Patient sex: M
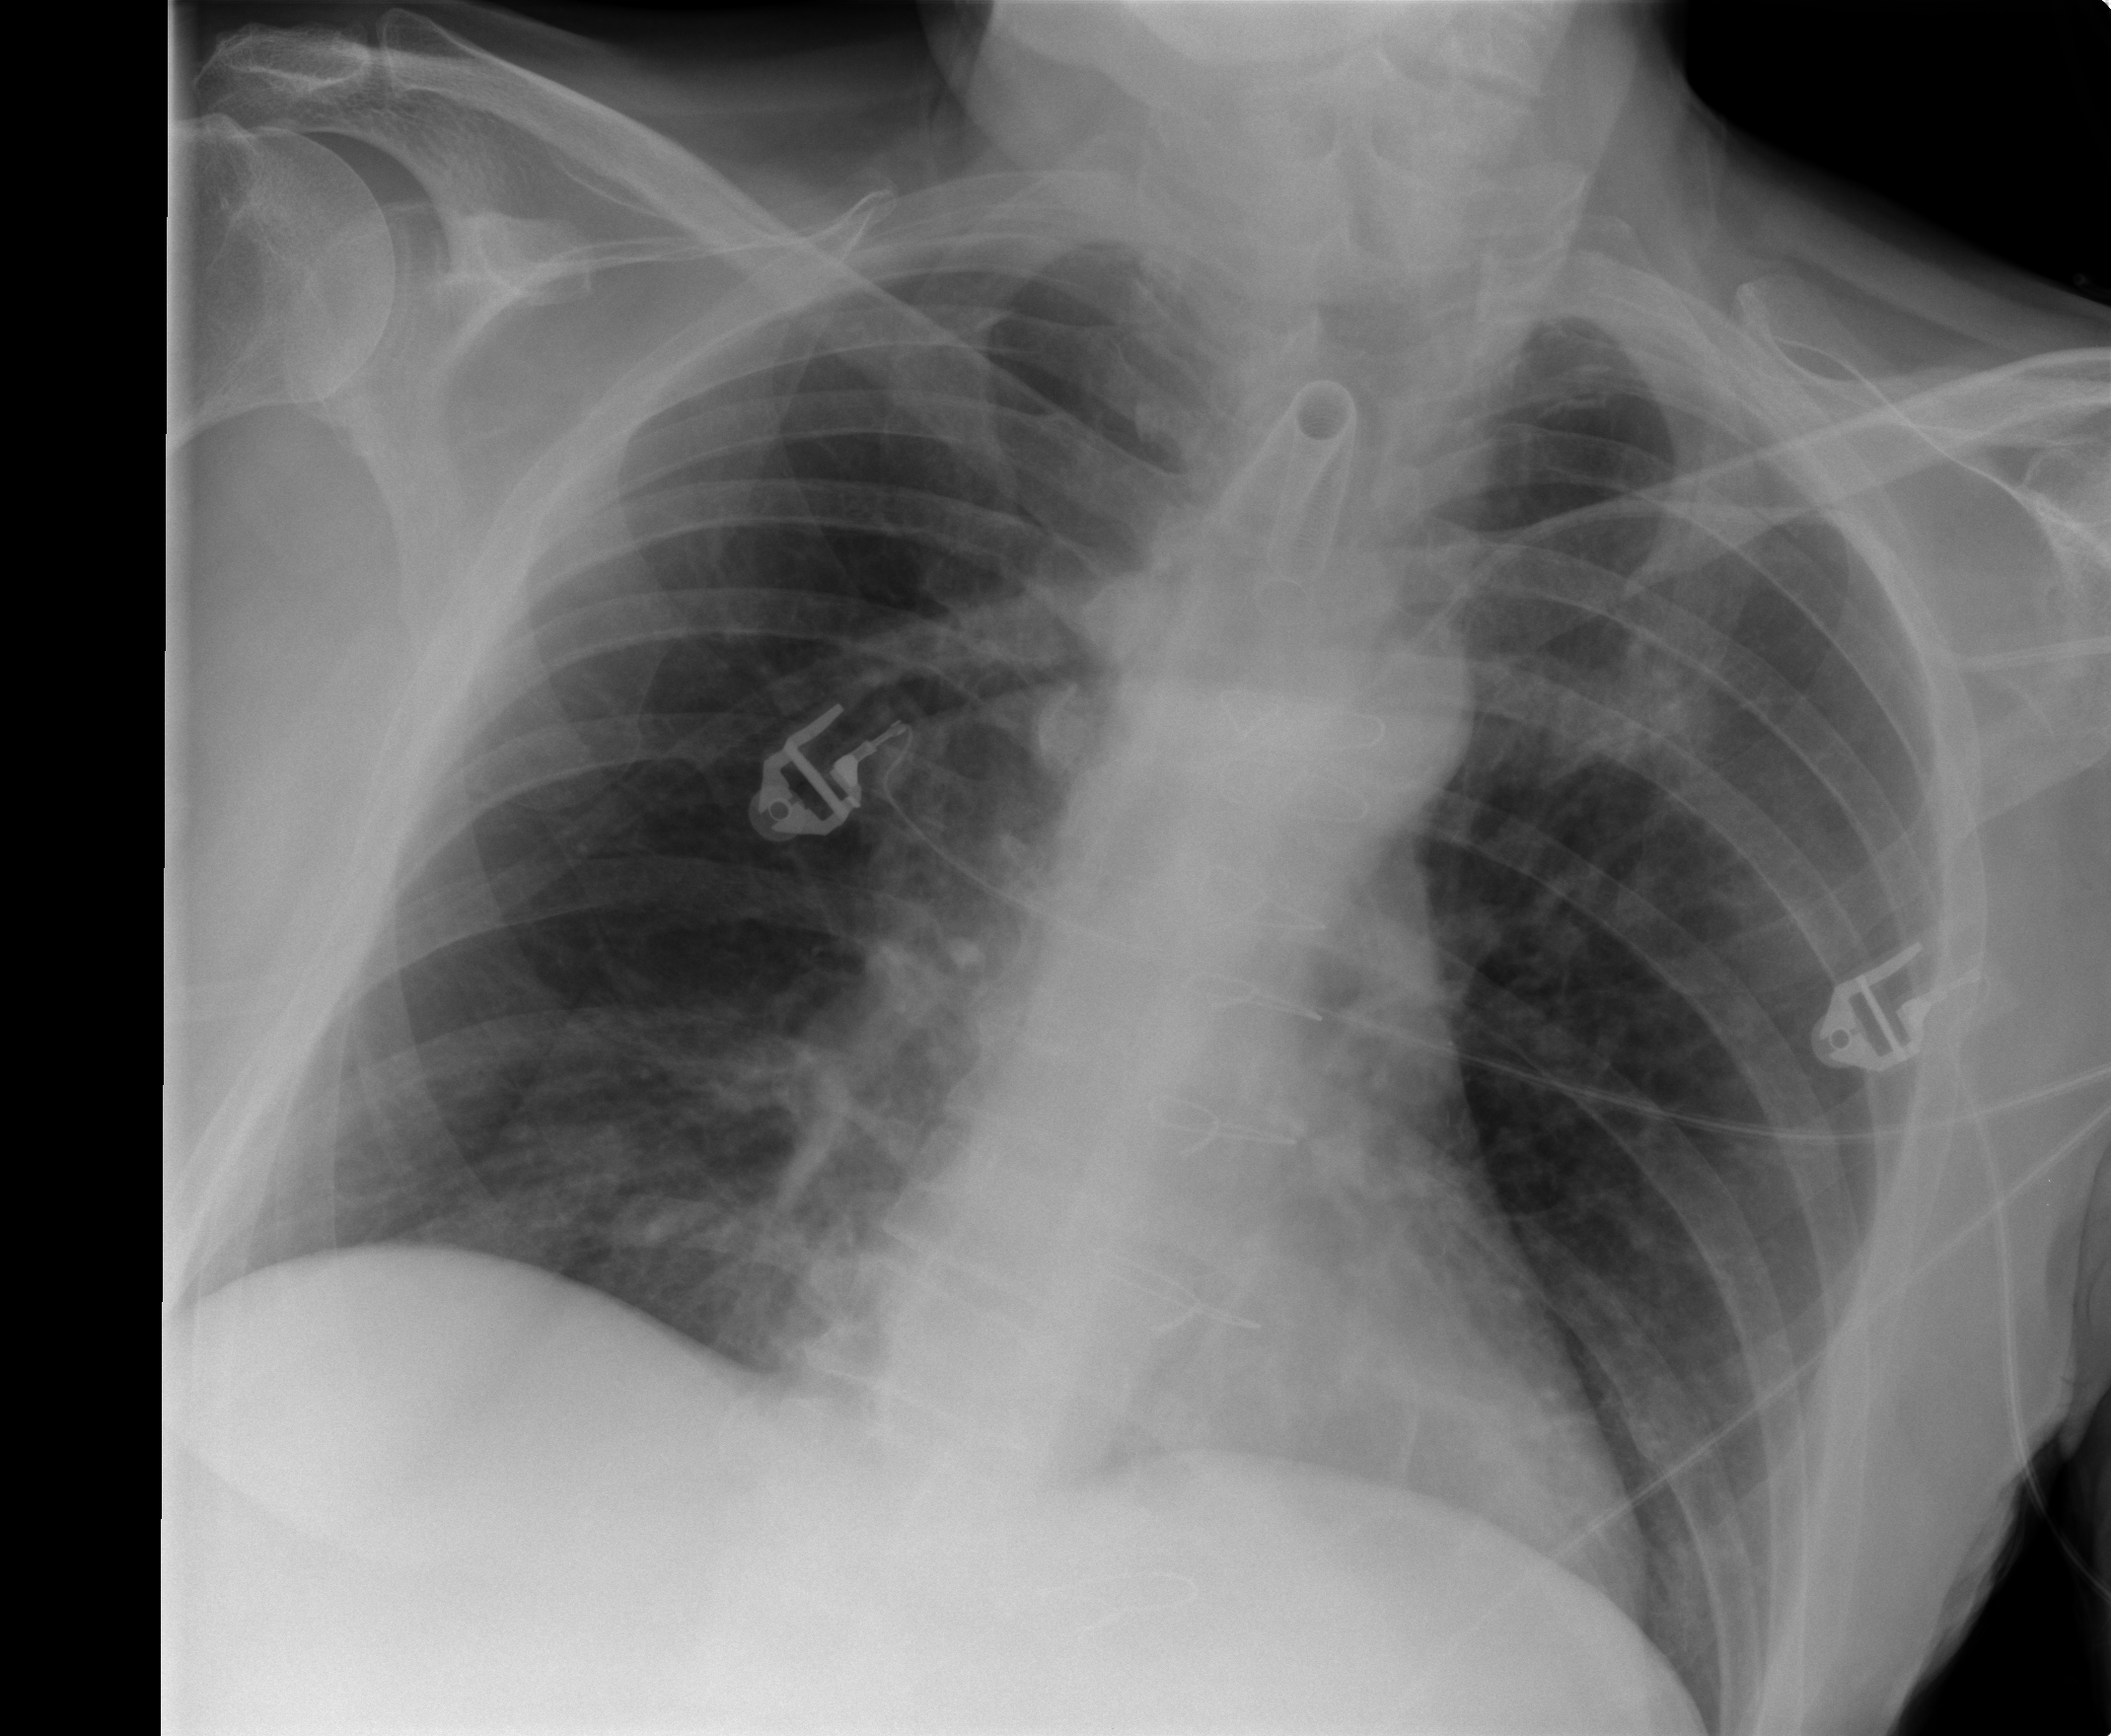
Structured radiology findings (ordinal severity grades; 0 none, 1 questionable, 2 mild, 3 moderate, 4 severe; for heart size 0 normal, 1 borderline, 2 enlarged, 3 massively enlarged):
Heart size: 0
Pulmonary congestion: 0
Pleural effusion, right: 0
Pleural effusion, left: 0
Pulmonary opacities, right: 0
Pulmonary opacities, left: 1
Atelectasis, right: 0
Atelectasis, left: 1